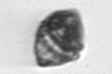
Label: Kryptoperidinium_triquetrum